Interaction volume radius: 10 \u00c5
Interaction volume height: 10 \u00c5
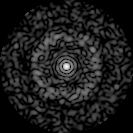
Disorder parameter: 0.8311